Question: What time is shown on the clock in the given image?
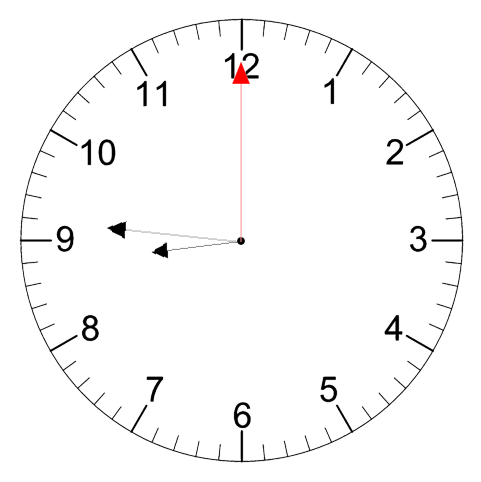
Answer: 08:46:00